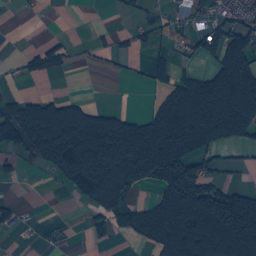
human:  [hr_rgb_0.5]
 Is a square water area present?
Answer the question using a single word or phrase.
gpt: no

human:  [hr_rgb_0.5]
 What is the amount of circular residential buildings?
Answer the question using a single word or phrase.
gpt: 1

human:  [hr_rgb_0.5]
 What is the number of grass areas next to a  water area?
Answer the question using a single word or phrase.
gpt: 95

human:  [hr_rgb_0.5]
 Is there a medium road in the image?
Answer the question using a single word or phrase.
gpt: no

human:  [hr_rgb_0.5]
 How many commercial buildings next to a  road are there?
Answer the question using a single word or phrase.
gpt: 7

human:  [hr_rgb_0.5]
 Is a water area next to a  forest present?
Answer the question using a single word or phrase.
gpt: yes

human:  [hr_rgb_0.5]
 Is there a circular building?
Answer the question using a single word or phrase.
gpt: yes

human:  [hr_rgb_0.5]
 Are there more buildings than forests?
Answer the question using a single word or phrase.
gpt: yes

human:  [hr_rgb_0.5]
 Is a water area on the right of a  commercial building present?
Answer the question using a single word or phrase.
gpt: yes

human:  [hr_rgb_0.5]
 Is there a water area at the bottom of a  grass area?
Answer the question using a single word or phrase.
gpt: yes

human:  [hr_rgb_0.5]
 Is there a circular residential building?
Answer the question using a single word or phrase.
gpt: yes

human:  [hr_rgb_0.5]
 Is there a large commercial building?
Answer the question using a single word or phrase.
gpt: no

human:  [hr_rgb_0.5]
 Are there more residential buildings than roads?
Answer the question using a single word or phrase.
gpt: yes

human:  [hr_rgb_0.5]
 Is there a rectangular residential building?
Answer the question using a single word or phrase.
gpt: yes

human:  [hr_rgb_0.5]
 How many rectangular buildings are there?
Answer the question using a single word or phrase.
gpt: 185

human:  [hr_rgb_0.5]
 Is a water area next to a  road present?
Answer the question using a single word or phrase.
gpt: yes

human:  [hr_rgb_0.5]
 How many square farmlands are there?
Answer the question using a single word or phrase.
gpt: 0

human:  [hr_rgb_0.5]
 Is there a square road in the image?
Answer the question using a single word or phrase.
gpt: no

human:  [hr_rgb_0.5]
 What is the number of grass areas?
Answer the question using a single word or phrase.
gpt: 111

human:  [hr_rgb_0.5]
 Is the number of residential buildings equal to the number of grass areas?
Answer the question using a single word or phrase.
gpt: no

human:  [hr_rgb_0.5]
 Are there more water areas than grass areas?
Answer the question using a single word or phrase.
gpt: no

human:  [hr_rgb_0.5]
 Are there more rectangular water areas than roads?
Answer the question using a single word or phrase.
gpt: no

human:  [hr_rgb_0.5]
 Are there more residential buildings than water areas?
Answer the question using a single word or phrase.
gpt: yes

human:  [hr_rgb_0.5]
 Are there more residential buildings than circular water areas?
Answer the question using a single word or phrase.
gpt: yes

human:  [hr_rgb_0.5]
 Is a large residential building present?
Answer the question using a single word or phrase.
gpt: no

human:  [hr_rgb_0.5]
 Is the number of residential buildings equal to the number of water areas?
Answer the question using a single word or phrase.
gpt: no

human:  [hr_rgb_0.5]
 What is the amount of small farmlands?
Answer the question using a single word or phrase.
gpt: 2

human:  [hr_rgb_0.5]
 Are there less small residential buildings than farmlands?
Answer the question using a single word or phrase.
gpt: no

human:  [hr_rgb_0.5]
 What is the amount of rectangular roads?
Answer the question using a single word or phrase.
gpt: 0

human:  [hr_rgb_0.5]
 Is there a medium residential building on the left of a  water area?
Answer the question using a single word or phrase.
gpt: yes

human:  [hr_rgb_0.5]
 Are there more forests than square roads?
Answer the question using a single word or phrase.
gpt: yes

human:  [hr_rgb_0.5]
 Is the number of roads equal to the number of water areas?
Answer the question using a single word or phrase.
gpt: no

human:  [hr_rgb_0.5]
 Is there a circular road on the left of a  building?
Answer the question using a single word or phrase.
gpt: no

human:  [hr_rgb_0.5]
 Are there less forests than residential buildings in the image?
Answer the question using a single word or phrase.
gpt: yes

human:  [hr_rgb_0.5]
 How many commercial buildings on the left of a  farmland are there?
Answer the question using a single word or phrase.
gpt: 6

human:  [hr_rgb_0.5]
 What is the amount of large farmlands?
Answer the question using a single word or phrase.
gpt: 102